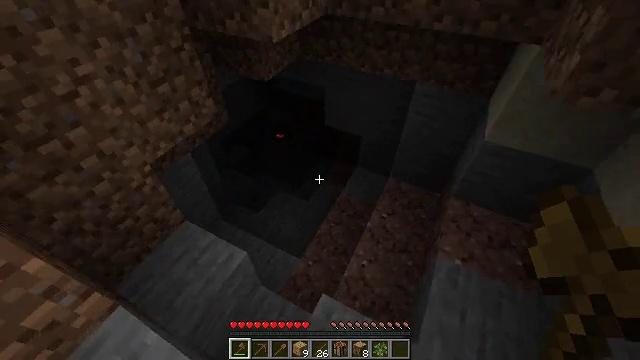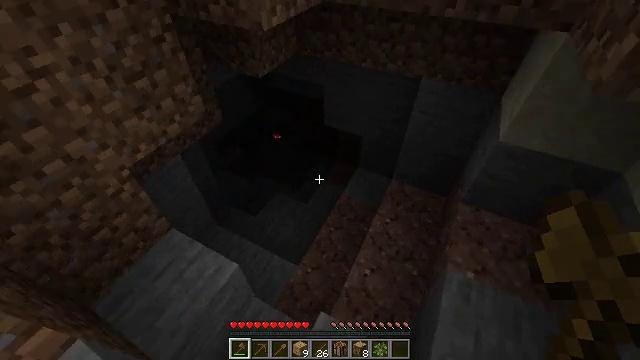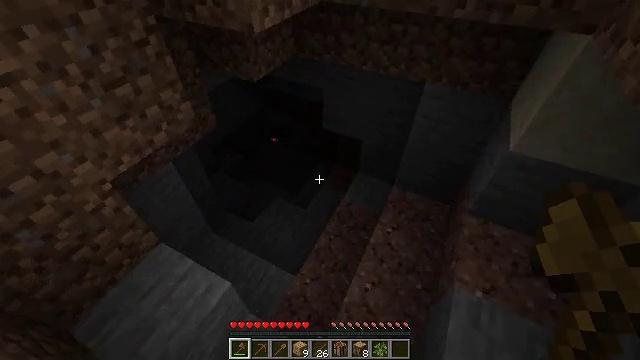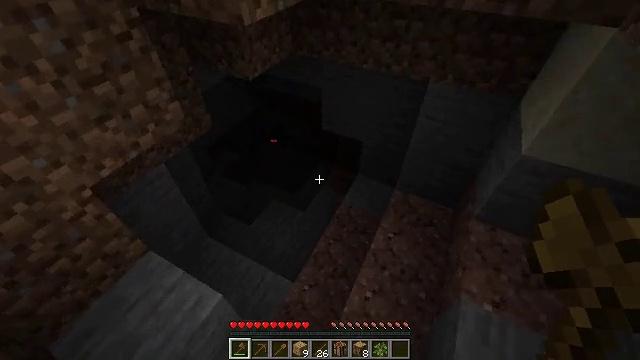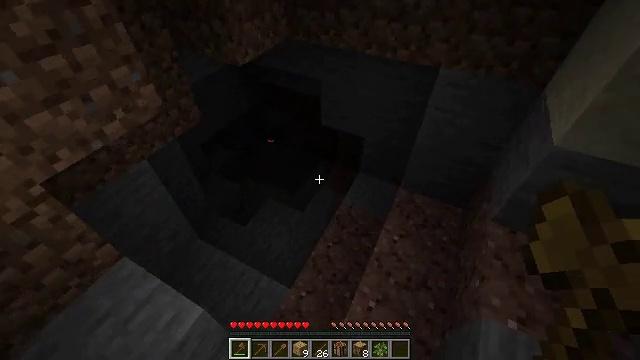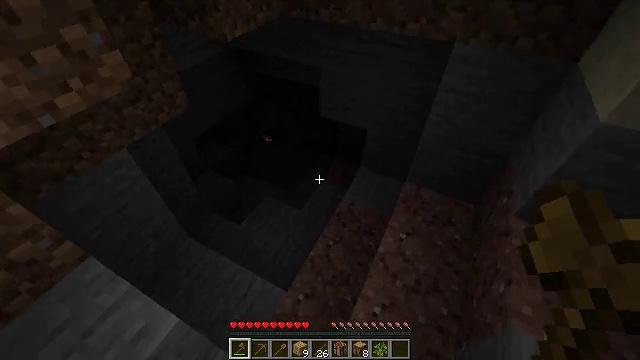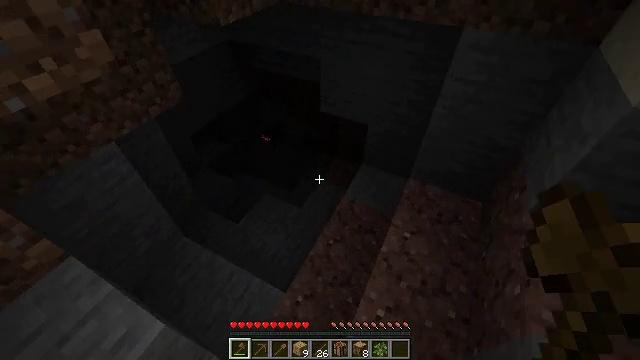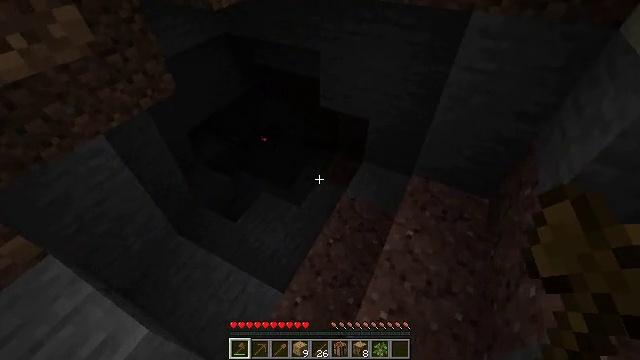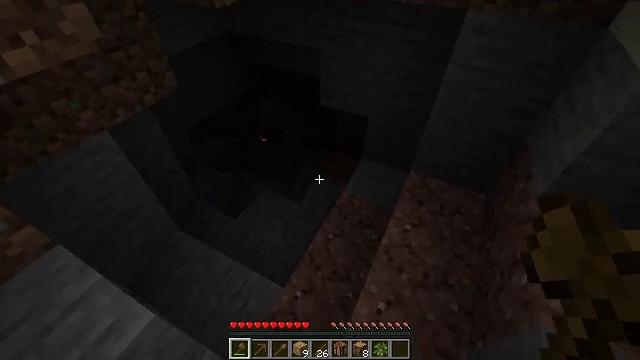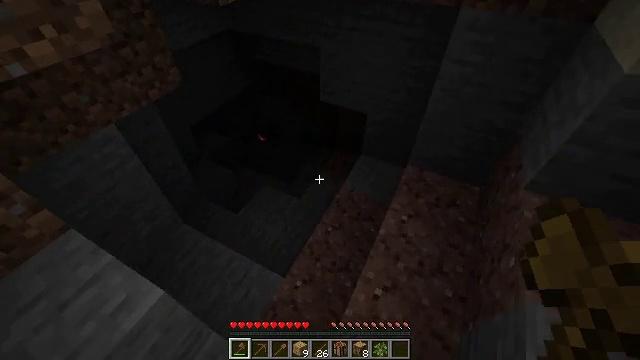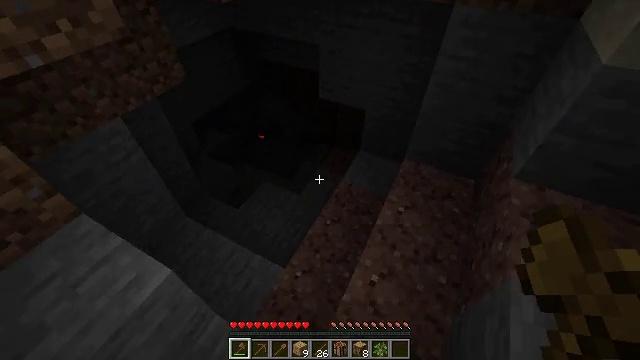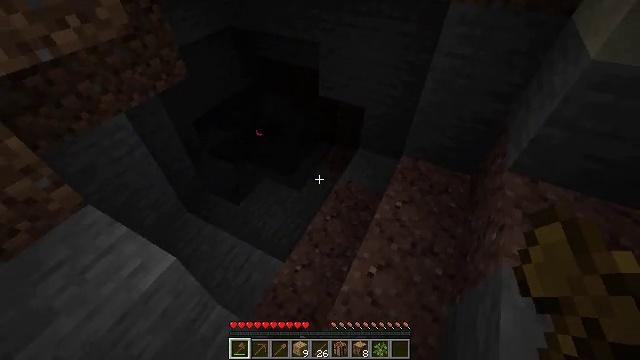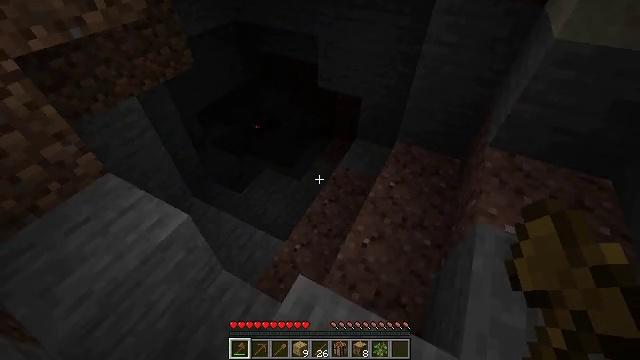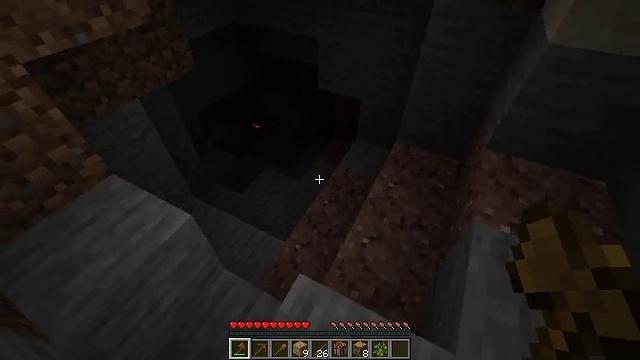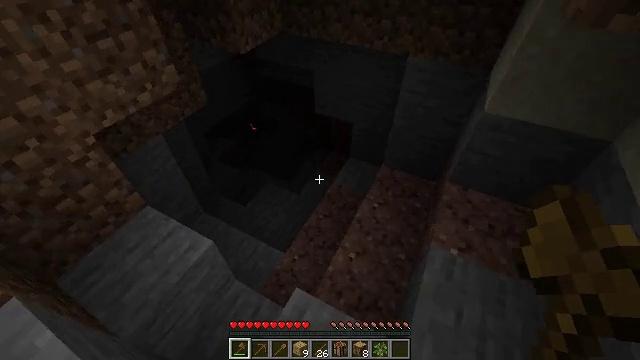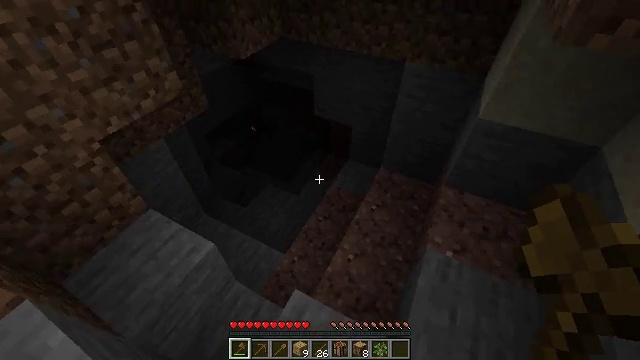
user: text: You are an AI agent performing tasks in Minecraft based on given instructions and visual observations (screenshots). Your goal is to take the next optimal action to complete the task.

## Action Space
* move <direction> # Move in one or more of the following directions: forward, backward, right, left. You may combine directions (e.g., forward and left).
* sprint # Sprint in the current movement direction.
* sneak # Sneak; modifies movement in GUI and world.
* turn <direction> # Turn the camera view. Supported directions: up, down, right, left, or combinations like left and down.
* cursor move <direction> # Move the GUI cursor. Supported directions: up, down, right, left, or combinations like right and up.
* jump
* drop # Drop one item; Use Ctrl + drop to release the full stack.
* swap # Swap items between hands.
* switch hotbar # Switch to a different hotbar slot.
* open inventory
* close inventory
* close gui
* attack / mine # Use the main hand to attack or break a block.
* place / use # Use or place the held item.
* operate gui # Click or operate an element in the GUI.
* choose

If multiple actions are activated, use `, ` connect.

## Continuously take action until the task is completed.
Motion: motion action
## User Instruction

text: Mine spruce leaves from the tree.
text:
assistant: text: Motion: move forward
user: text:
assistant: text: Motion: move forward
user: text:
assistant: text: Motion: move forward
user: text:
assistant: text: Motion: move forward
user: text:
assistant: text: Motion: no_op
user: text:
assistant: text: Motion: move back
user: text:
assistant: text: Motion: move back
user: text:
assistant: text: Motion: move back
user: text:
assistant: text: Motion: move back
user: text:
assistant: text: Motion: move back
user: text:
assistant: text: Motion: move back
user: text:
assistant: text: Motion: move back
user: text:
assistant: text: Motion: move back, jump
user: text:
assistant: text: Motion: move back, jump
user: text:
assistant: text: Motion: move back, jump
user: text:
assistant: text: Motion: move back, jump
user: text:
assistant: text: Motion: move back and move left, jump
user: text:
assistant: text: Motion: move back and move left
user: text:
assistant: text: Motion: move back and move left
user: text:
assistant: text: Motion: move back and move left
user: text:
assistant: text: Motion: move back and move left
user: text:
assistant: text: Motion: move back and move left
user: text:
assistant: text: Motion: move back and move left
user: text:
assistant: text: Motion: move back
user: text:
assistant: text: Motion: move back
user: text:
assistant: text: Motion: move back, jump
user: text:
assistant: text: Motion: move back, jump
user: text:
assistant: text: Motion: move back, jump
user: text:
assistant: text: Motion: move back, jump
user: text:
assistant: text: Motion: move back, jump